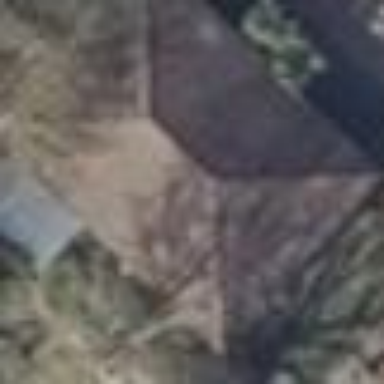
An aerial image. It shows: Simple and straightforward house.